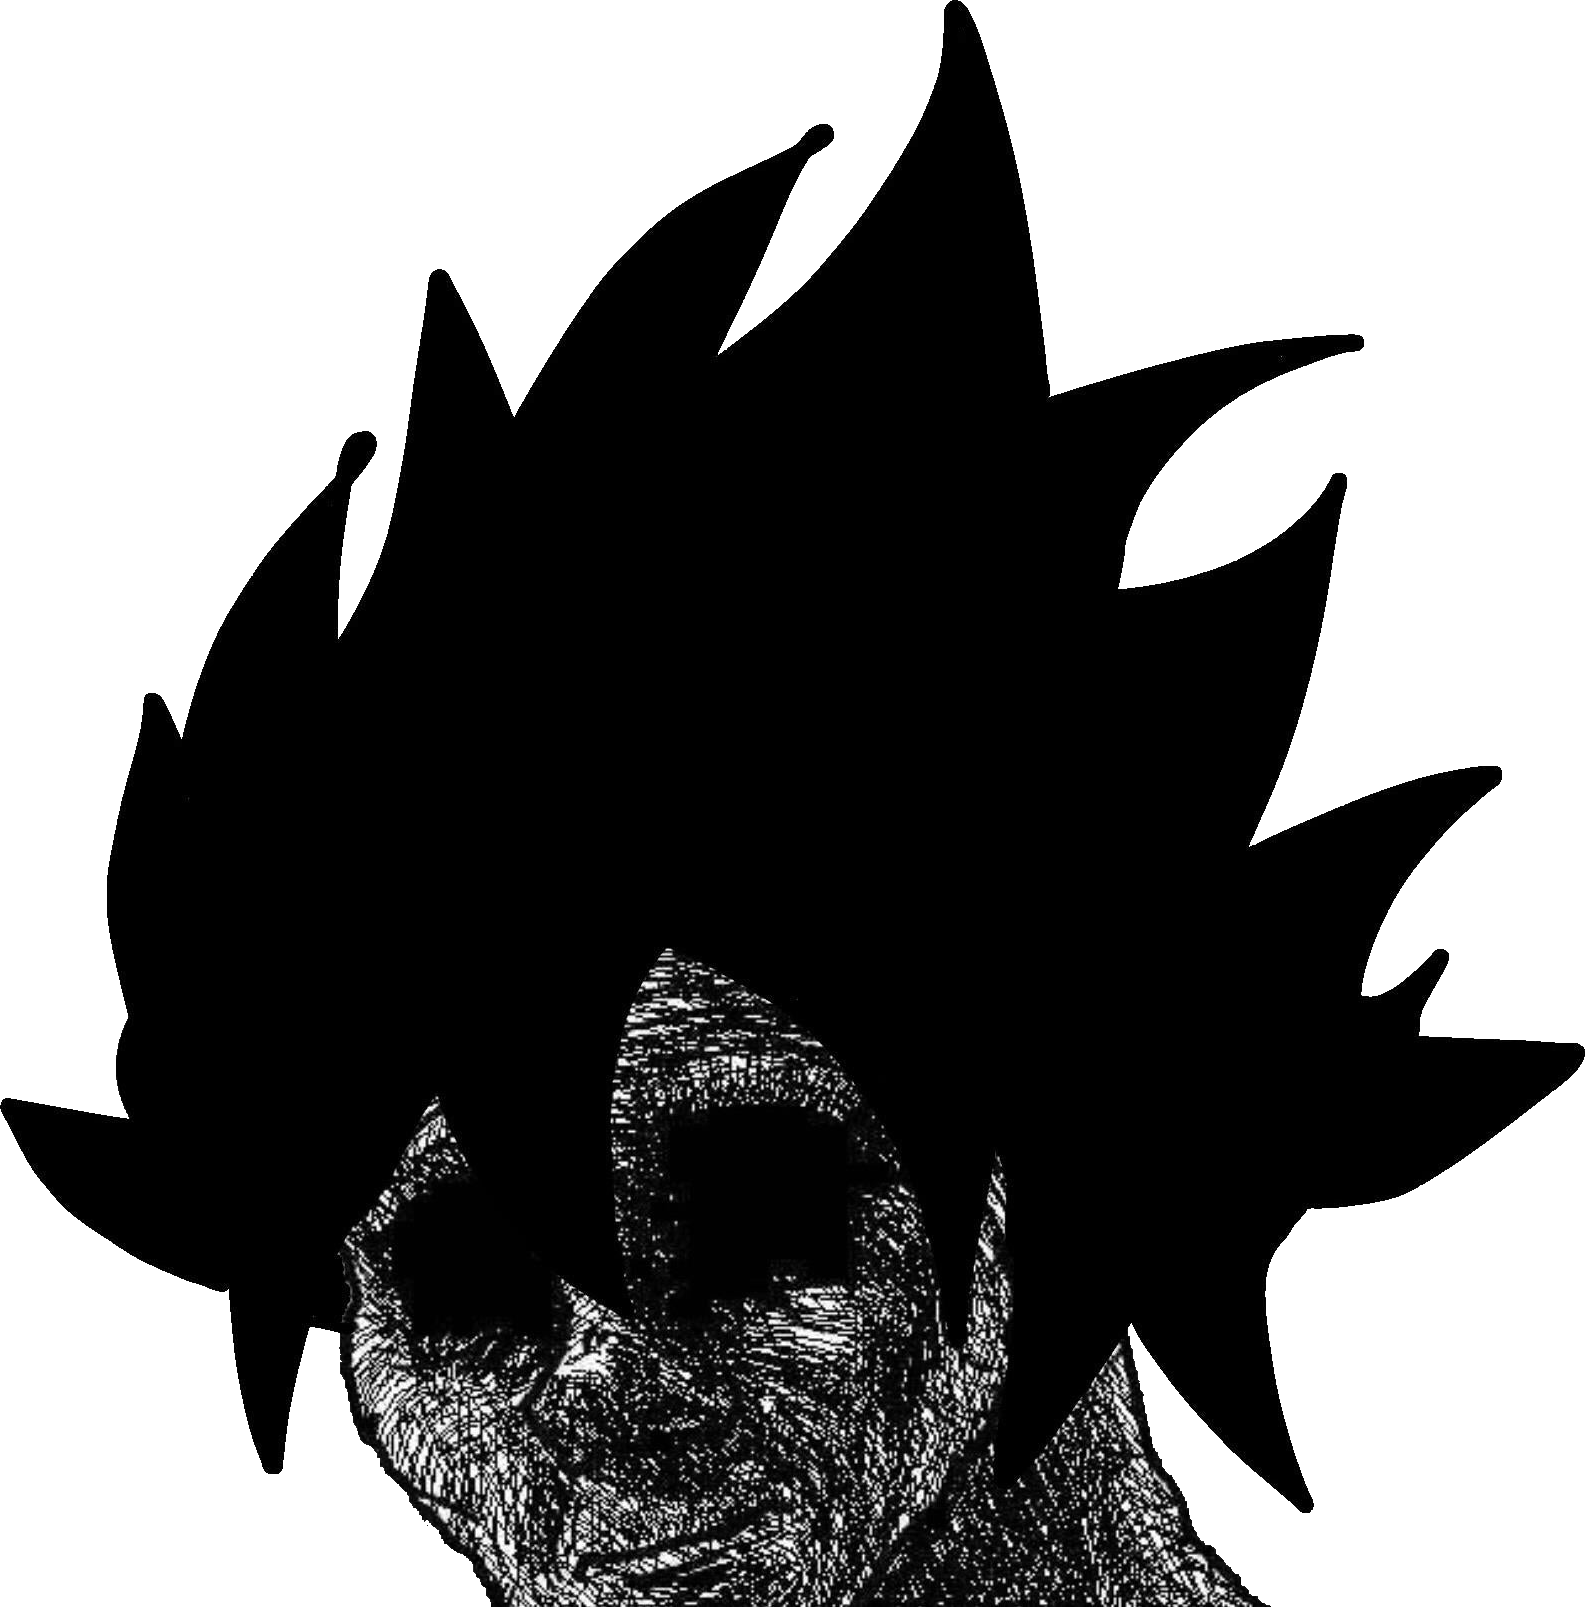
Label: 5_Withered_Wojak